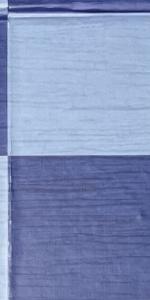
Label: Empty